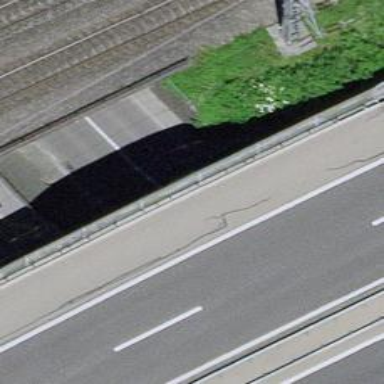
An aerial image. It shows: Asphalt road classified as primary highway.